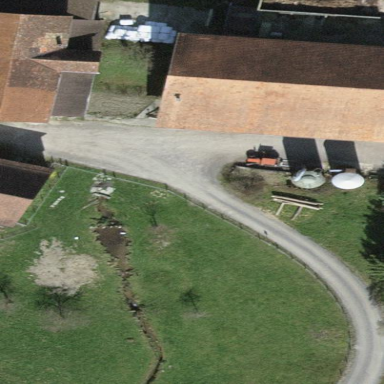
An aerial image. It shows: Farmyard area.